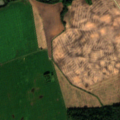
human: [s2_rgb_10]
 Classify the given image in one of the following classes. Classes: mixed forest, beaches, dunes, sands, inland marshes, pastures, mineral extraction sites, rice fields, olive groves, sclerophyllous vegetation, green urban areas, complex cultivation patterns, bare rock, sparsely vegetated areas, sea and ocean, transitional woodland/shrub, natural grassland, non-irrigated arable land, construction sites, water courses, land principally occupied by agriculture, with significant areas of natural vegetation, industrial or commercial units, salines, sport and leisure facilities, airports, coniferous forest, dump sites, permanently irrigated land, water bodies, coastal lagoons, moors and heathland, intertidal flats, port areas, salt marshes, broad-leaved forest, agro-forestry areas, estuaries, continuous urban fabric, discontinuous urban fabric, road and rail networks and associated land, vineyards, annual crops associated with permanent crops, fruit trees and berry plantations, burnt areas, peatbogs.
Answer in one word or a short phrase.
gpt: non-irrigated arable land, land principally occupied by agriculture, with significant areas of natural vegetation, mixed forest